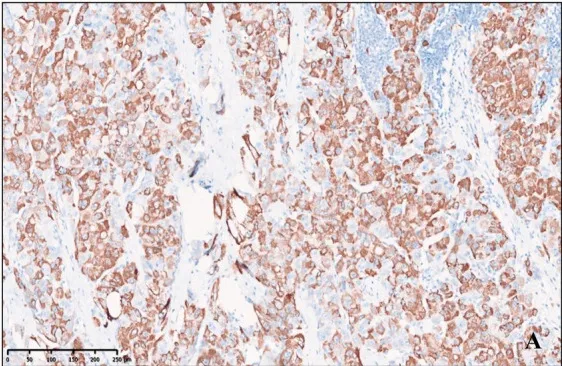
Immunohistochemical expression of Fibrolamellar hepatocellular carcinoma. (A) HepPer-1.
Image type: pathology (immunostaining)